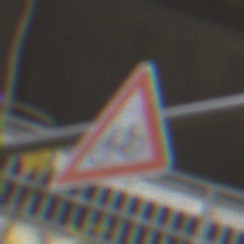
Verkehrszeichen: RadverkehrRechts
Umgebung: Outdoor, Urban
Tageszeit: MorningAfternoon
Wetter: PartlyCloudy
Licht: Natural
Jahreszeit: NotSpecified
Kontrast: LowContrast